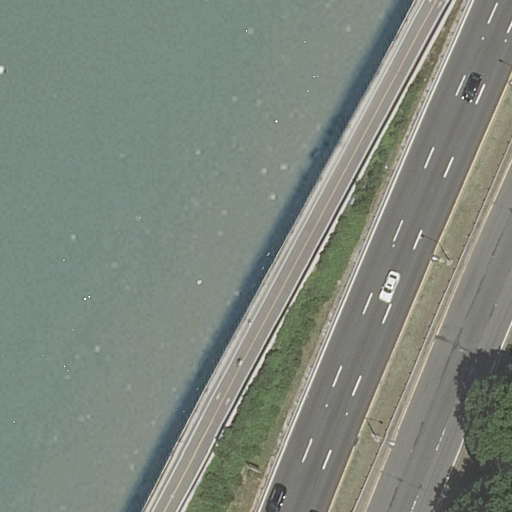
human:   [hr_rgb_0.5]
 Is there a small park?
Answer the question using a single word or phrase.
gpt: no

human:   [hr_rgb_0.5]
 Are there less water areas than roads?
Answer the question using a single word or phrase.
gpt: yes

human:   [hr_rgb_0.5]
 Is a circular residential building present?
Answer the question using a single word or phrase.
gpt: no

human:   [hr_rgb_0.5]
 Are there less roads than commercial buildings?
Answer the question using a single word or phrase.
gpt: no

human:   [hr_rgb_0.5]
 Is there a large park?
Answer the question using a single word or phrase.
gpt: no

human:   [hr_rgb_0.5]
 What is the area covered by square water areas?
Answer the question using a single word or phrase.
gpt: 0m2

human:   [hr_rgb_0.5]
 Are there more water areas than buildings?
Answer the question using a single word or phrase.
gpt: yes

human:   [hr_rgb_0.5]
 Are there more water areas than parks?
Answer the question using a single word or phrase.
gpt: no

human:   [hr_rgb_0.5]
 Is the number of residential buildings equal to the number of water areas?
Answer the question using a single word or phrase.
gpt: no

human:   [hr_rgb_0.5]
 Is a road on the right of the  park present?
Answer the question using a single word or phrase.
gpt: no

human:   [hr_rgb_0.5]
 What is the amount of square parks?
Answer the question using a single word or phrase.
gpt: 0

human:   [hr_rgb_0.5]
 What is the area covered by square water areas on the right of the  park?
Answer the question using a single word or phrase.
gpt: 0m2

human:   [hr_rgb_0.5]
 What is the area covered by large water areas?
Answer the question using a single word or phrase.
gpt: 5655m2

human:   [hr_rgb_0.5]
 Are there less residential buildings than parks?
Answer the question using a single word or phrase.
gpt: yes

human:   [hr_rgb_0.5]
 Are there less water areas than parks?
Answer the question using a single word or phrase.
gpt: no

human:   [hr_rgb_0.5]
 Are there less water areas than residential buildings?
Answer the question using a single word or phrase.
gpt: no

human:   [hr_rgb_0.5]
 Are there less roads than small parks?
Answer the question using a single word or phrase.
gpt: no

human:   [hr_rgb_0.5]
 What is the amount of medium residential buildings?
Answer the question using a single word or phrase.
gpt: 0

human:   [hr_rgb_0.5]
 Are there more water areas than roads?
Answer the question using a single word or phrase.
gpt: no

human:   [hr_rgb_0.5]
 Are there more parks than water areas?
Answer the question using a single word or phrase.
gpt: no

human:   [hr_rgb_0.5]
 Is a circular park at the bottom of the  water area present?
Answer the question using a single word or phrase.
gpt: no

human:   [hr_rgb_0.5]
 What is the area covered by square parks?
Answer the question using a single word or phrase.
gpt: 0m2

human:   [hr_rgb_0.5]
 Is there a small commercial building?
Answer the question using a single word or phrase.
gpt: no

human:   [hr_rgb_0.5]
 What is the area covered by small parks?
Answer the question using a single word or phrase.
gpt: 0m2

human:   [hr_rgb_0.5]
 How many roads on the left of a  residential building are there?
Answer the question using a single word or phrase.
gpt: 0

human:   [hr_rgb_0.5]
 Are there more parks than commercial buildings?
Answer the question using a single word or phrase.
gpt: yes

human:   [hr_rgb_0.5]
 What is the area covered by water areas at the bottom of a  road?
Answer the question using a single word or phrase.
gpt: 0m2

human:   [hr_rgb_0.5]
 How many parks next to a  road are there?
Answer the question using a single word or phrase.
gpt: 1

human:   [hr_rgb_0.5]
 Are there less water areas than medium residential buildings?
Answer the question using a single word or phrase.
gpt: no

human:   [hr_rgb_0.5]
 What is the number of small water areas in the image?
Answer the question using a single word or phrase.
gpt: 0

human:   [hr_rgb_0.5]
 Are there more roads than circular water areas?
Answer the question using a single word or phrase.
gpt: yes

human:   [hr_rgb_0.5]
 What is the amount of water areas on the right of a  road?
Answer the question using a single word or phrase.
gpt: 0

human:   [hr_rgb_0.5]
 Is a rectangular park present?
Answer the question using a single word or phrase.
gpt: yes

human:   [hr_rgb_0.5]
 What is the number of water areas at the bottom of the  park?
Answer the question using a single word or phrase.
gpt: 0

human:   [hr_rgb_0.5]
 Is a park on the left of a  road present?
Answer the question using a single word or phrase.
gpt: no

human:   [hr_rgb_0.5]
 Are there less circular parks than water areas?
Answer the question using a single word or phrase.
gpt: yes